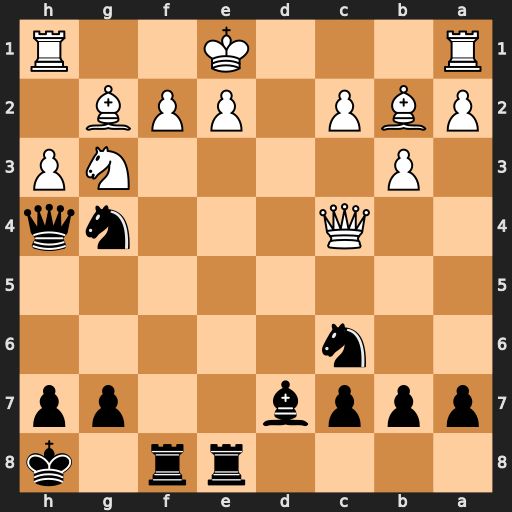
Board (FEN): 4rr1k/pppb2pp/2n5/8/2Q3nq/1P4NP/PBP1PPB1/R3K2R
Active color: b
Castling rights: KQ
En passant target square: -
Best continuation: Ne3 Qxh4 Nxg2+ Kd2 Nxh4